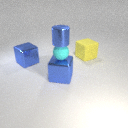
large yellow rubber cube to the right of large blue metal cube